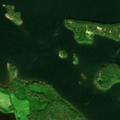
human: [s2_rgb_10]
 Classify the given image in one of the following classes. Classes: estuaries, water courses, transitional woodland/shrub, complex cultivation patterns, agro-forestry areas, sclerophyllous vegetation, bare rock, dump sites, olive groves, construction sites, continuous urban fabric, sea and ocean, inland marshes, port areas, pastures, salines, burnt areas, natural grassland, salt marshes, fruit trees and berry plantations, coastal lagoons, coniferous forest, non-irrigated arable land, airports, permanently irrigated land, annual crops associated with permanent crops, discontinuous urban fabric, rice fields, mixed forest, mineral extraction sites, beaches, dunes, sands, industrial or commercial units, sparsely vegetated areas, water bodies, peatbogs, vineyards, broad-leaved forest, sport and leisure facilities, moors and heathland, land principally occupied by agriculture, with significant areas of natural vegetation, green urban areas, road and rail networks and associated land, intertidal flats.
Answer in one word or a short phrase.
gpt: coniferous forest, mixed forest, water bodies